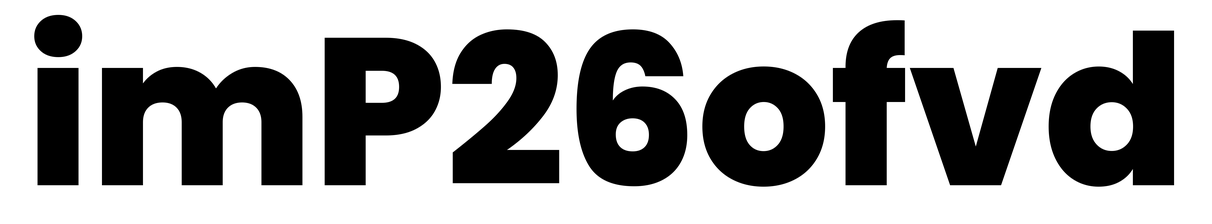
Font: Poppins-ExtraBold